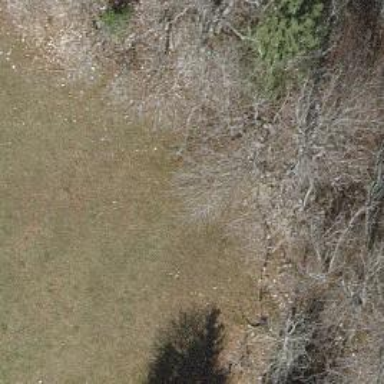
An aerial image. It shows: Path covered in grass.